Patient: sex F, age 52
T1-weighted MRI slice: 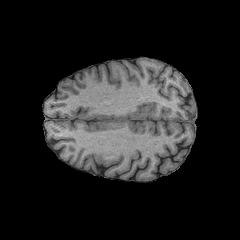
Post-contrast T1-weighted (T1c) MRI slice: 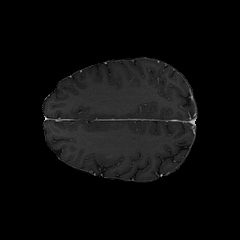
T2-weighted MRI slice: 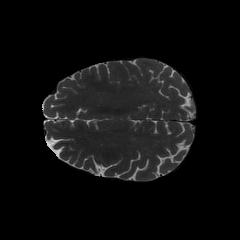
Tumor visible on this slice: no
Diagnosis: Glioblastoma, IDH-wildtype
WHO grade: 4